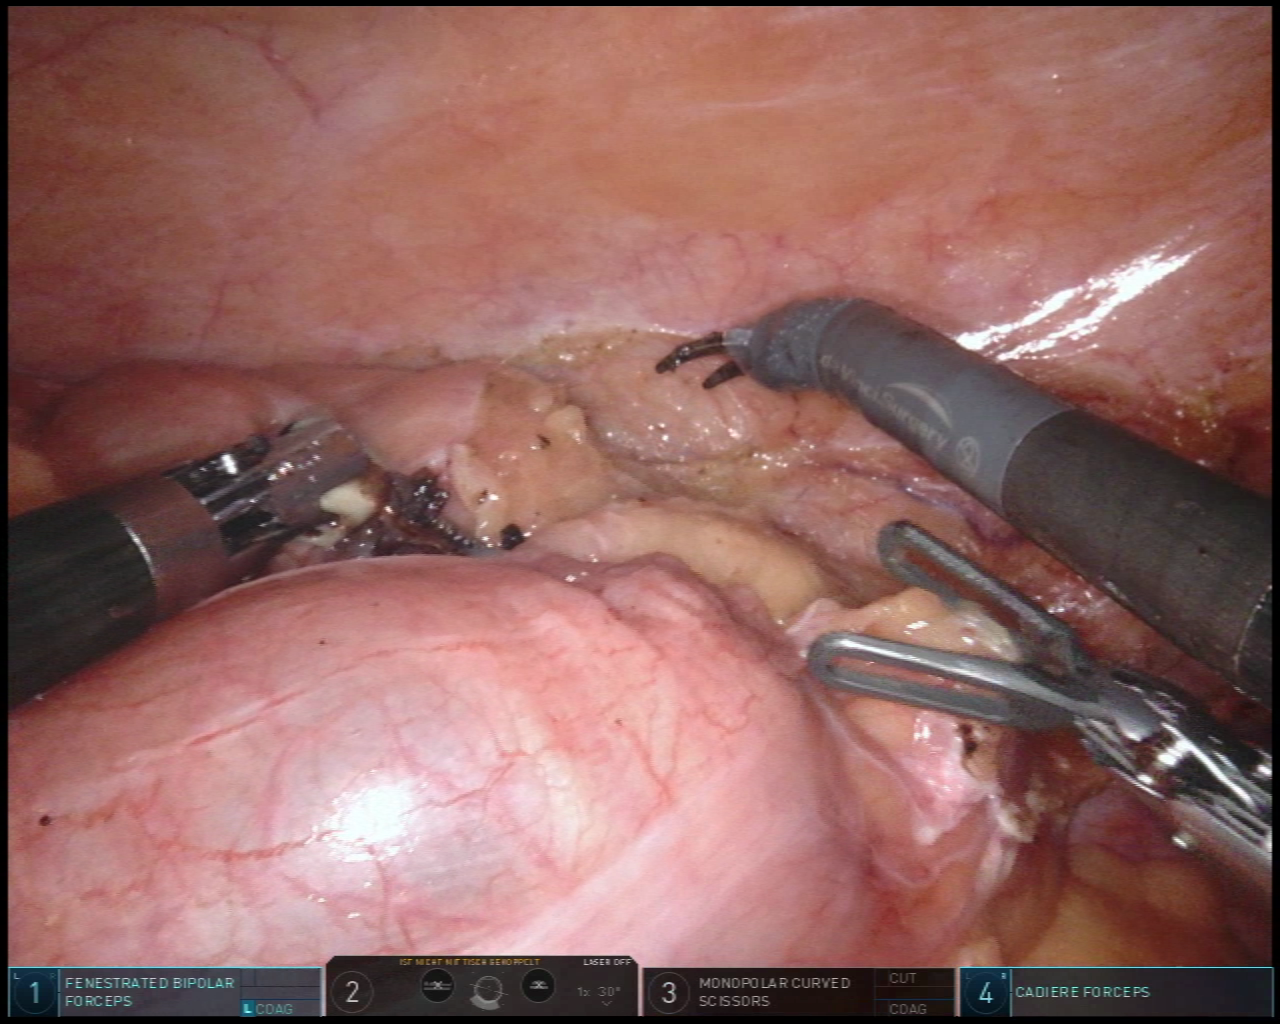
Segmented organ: colon
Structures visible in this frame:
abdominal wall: yes
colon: yes
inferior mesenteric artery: no
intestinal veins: no
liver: no
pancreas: no
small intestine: no
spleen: no
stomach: no
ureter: no
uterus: no
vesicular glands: no